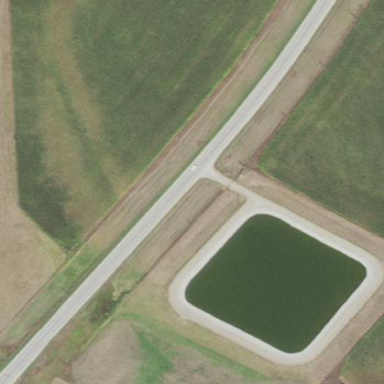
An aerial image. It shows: Sewage reservoir with water.